Question: Using the Chinook test database, the following SQL statement works in SQLite:
'''
SELECT * FROM playlist WHERE Name LIKE '%the%'
'''
Yet if I use JOINs:
'''
SELECT * FROM playlist AS pl
JOIN playlisttrack AS plt ON pl.PlaylistId=plt.PlaylistId
JOIN track AS t ON plt.TrackId=t.TrackId WHERE pl.Name LIKE '%the%'
'''
SQLite fails on the WHERE statement, although MySQL works fine:

What makes SQLite fail here?
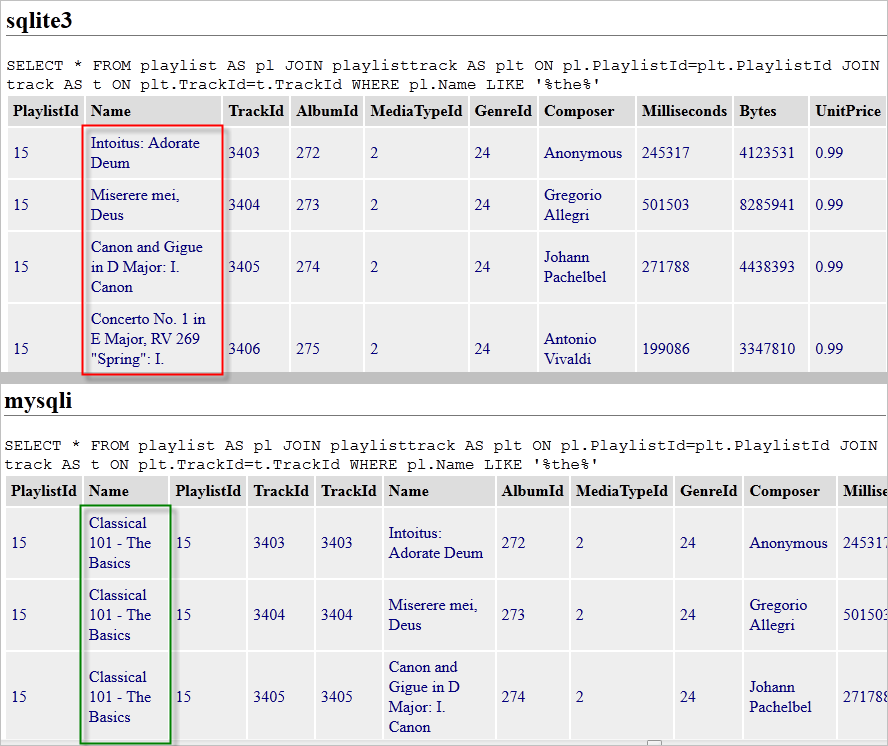
Answer: Are you sure you have 'playlisttrack' and 'track' for your 'playlist'?
Replace 'JOIN' by 'LEFT JOIN' to get all 'playlist' even if they don't have 'playlisttrack' or 'track'